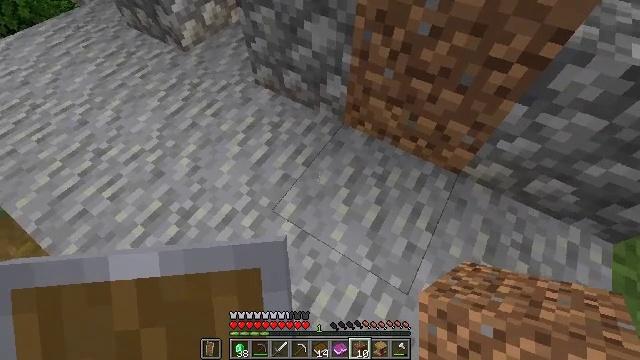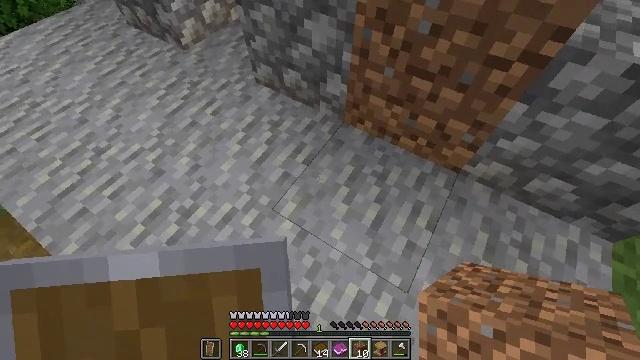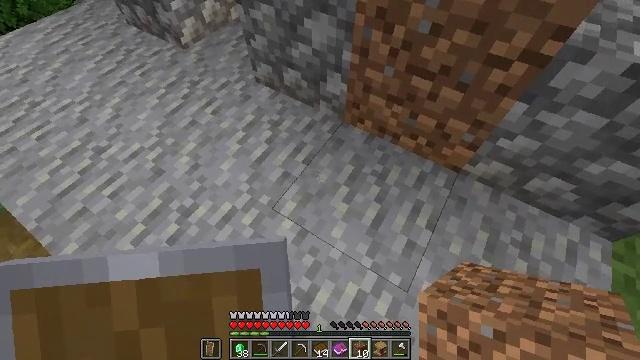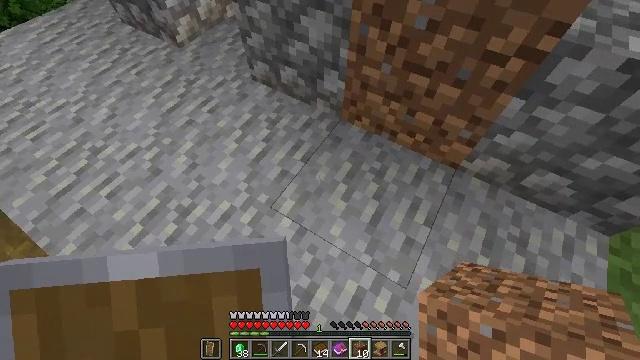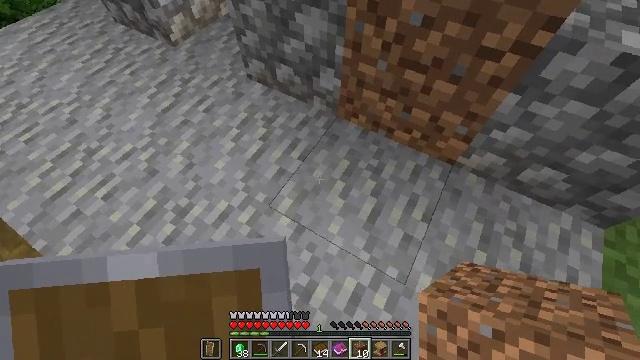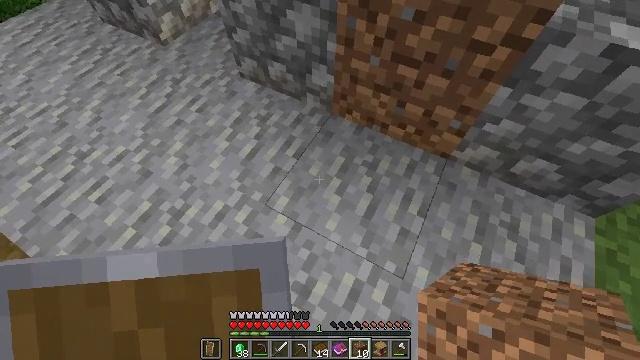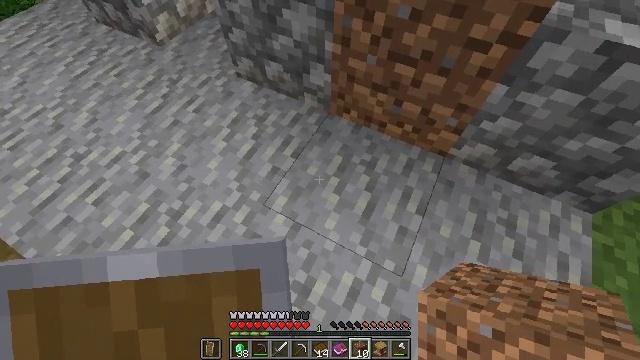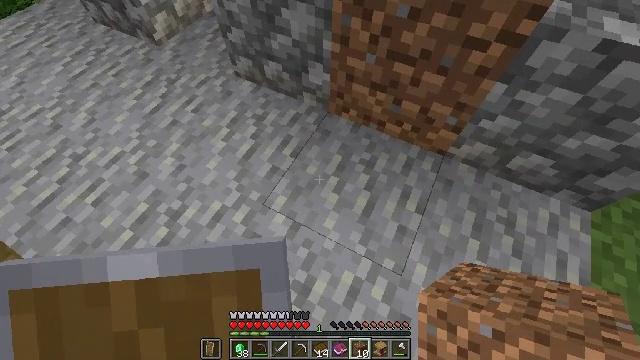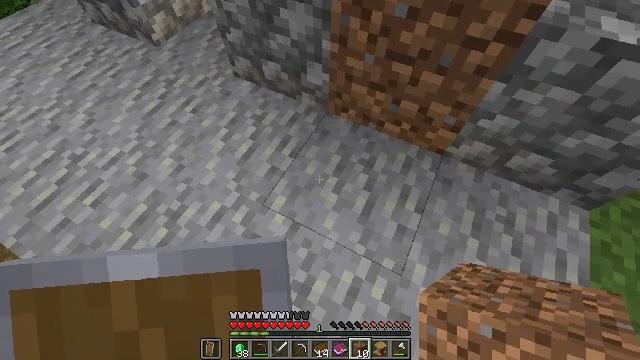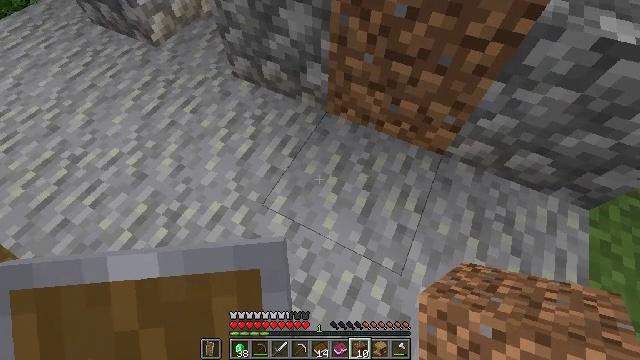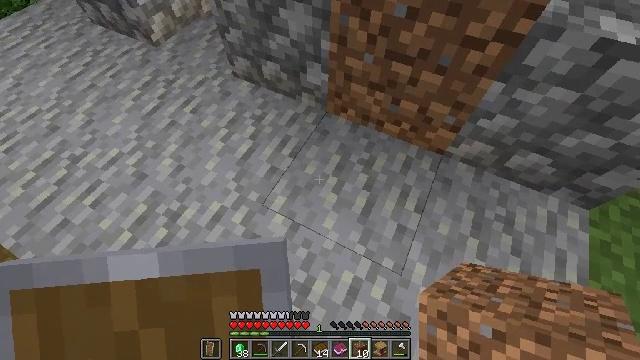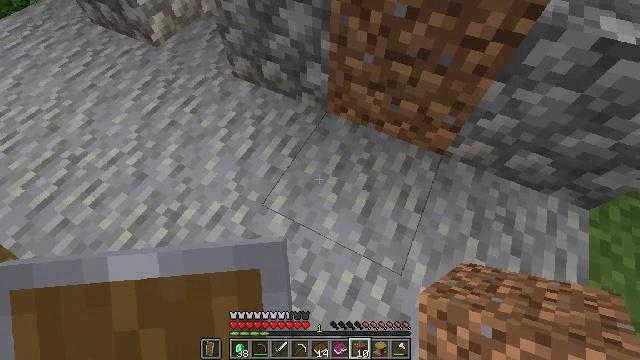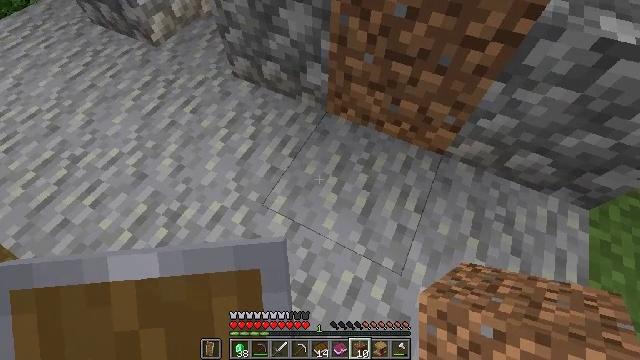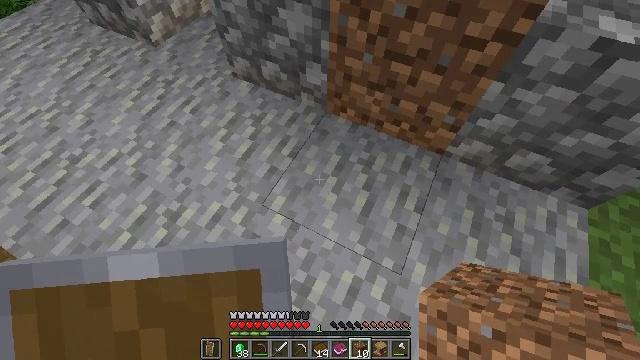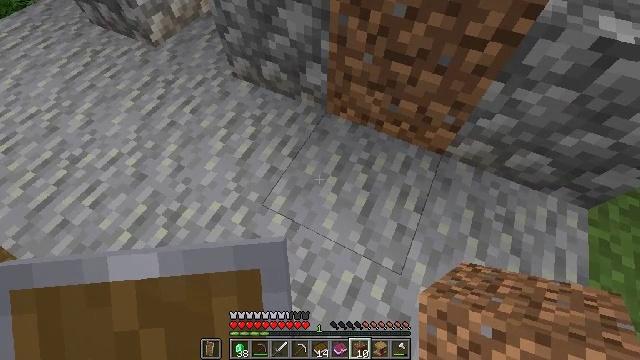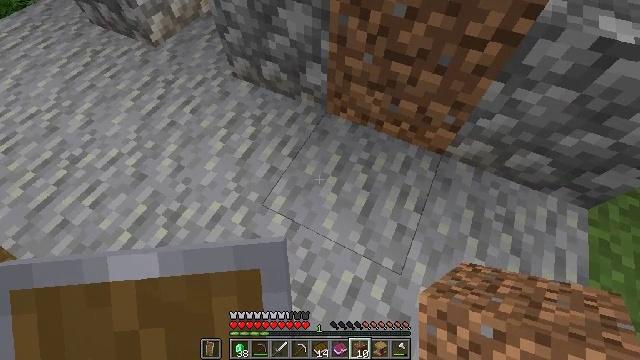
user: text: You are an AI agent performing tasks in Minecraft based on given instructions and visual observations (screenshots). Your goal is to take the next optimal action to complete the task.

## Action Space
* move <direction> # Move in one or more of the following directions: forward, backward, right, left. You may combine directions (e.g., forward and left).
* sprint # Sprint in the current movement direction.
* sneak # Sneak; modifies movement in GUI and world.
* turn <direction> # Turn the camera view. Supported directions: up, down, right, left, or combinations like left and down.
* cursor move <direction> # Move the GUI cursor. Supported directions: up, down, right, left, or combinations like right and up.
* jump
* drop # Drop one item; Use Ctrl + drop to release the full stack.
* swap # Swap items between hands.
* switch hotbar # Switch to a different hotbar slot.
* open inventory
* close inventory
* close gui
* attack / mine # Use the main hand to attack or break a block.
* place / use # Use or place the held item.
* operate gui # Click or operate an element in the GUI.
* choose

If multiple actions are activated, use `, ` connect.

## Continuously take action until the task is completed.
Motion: motion action
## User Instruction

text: Attack the andesite slab to remove it.
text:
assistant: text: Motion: no_op
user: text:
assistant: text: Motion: no_op
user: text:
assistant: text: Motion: no_op
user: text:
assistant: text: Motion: turn right
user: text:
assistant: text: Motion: turn right
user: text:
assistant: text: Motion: no_op
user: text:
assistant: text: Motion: no_op
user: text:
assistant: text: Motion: no_op
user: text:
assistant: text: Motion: no_op
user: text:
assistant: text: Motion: no_op
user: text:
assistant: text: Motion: no_op
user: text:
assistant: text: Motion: no_op
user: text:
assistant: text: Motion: no_op
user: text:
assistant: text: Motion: no_op
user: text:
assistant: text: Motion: no_op
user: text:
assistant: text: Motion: no_op
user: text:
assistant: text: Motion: no_op
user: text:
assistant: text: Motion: no_op
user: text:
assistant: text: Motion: no_op
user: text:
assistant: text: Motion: no_op
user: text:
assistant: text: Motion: no_op
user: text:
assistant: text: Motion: no_op
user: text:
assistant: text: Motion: no_op
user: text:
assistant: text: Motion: no_op
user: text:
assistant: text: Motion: no_op
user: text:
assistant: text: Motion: no_op
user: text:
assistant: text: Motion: no_op
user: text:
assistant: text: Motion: no_op
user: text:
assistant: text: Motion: no_op
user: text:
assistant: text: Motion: no_op